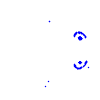
Particle: proton